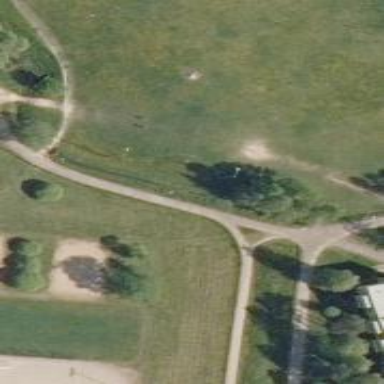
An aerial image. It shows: Disc golf basket.